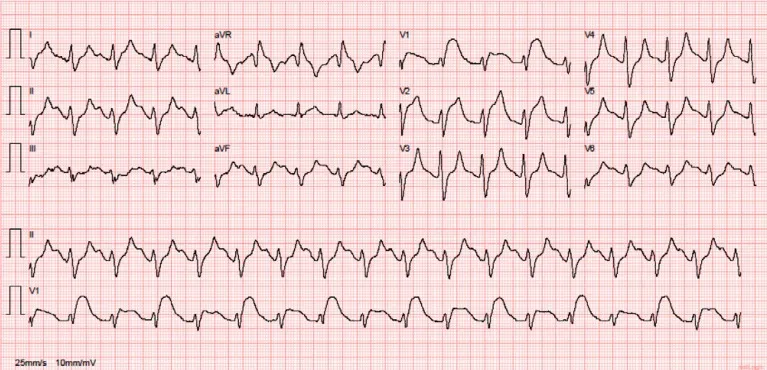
Progressive rhythm organization to sinus rhythm.
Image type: electrography (ekg)